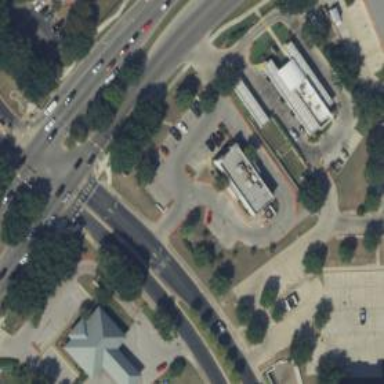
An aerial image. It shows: Marked road crossing.